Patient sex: F
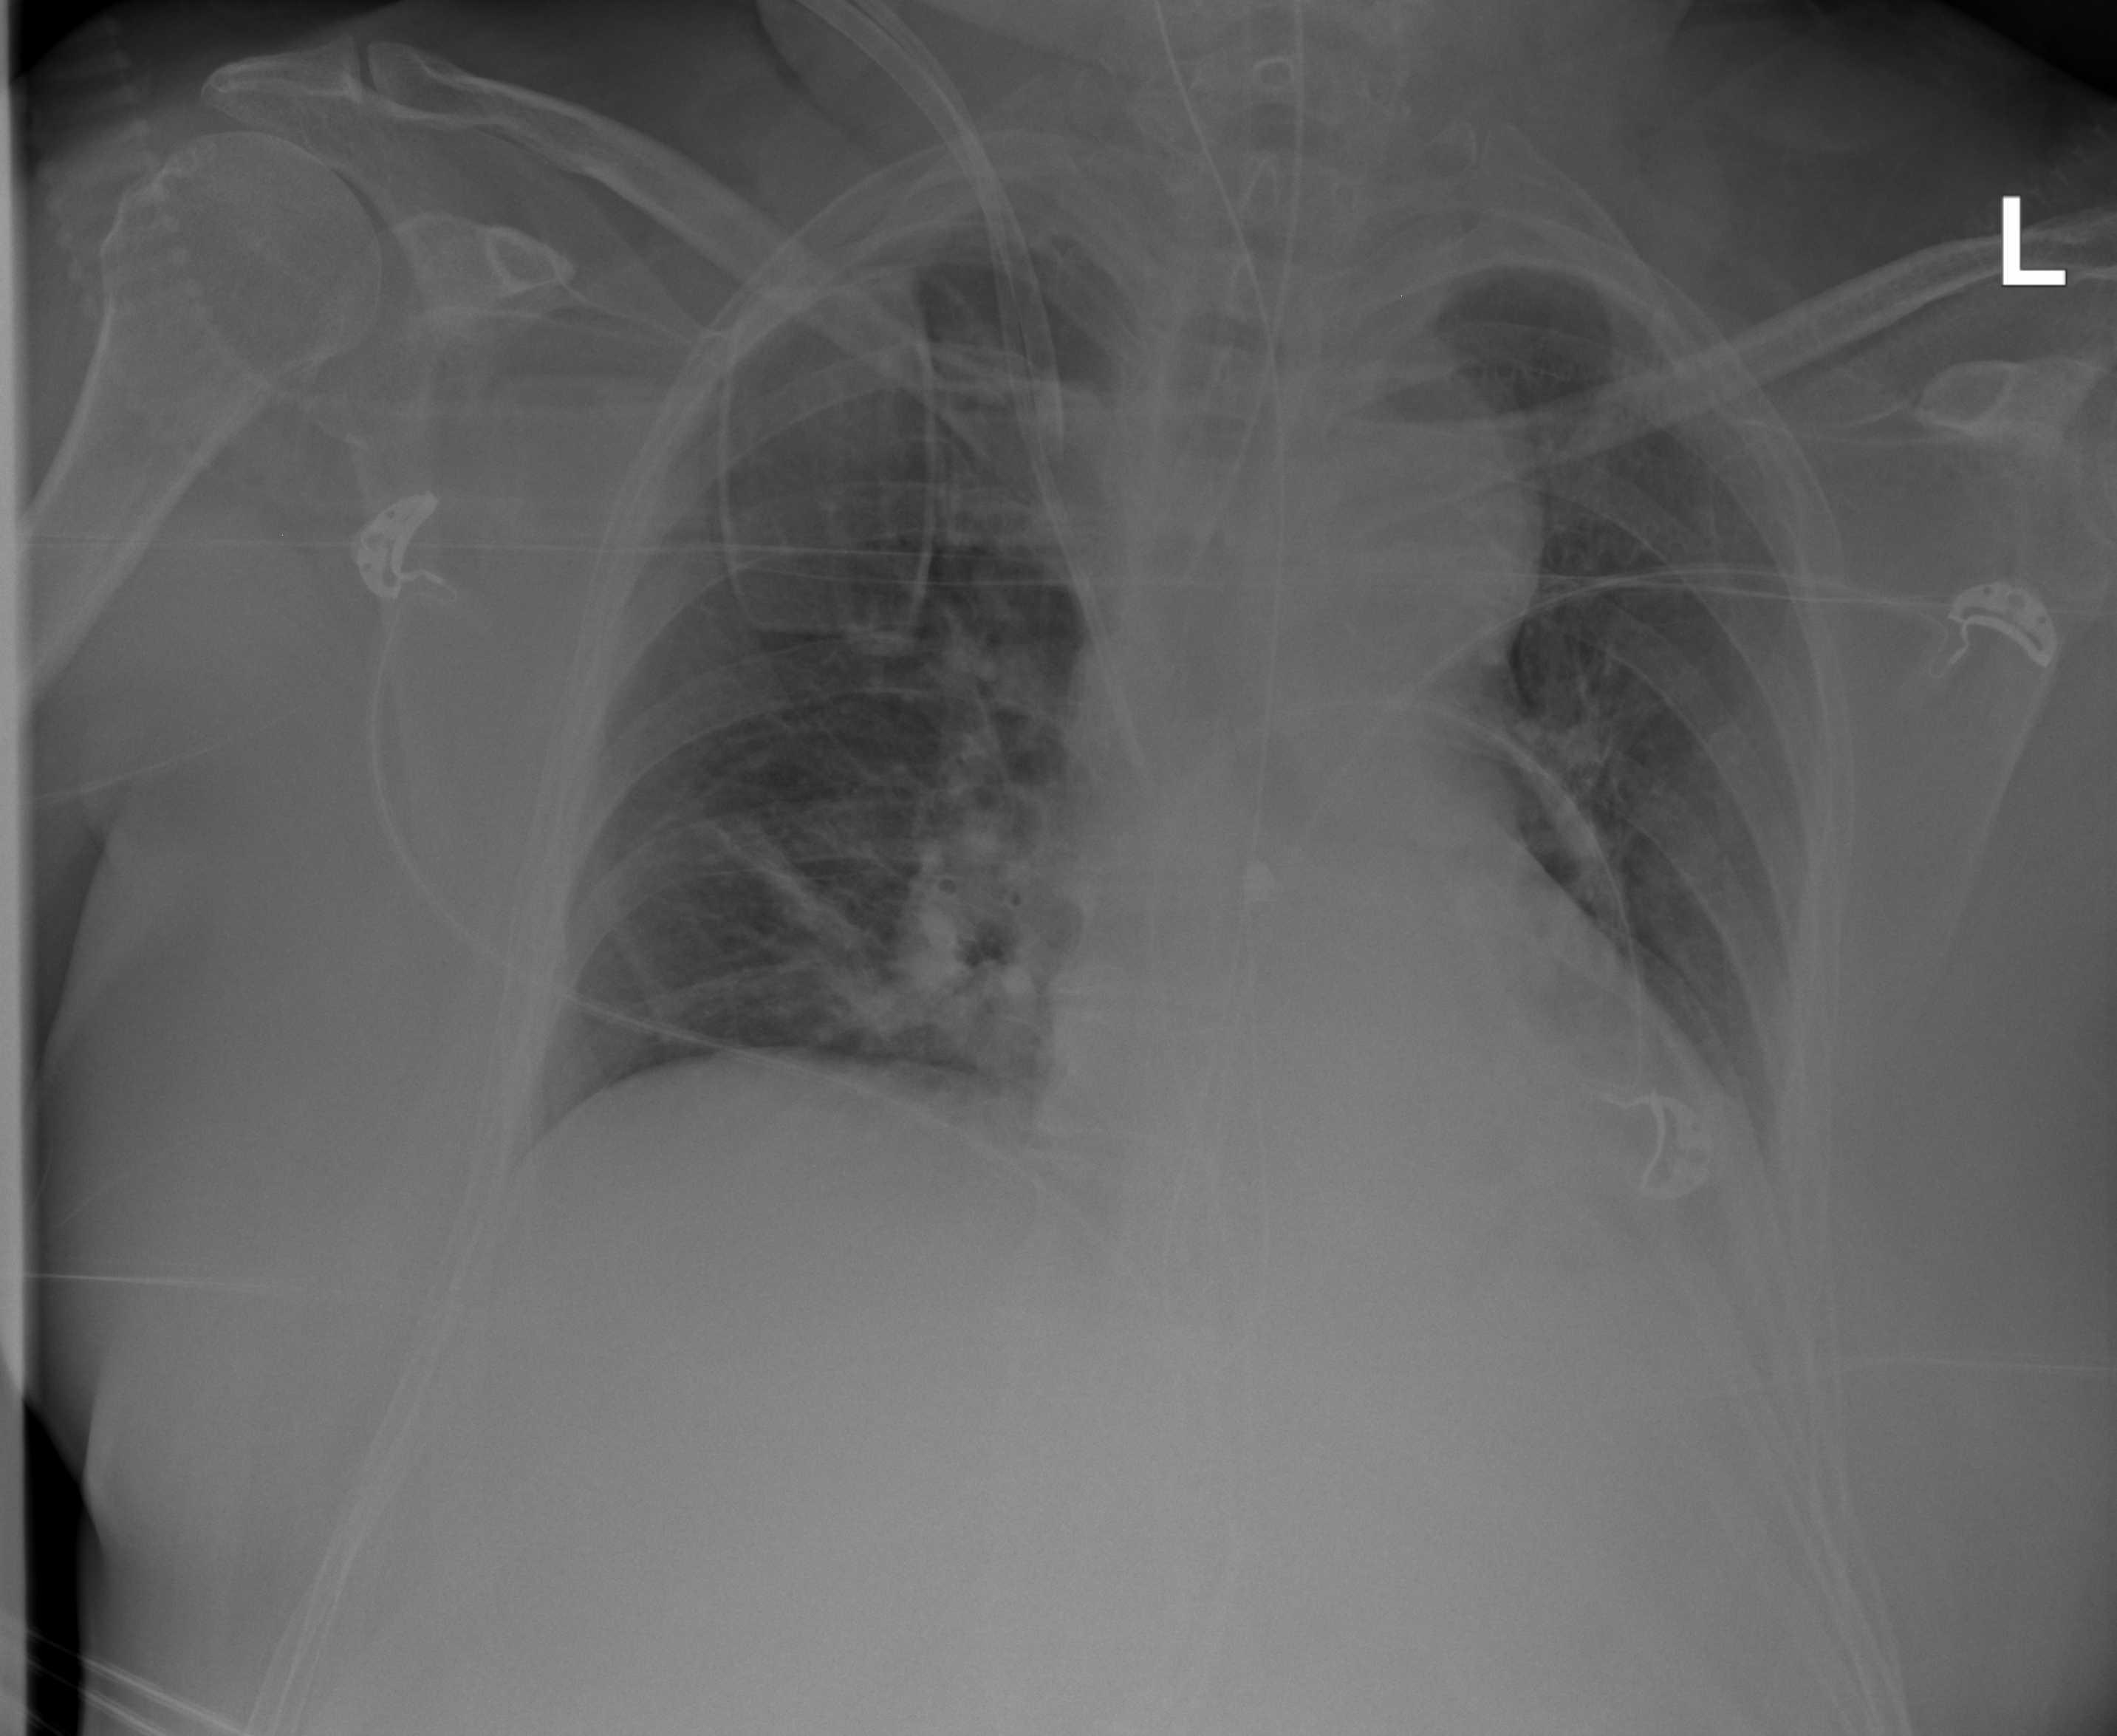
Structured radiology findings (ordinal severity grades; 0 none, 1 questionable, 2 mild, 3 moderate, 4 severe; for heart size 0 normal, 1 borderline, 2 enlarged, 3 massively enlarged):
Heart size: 0
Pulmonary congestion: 0
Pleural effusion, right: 0
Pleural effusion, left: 1
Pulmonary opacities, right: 1
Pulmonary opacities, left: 0
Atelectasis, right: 2
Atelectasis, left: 2